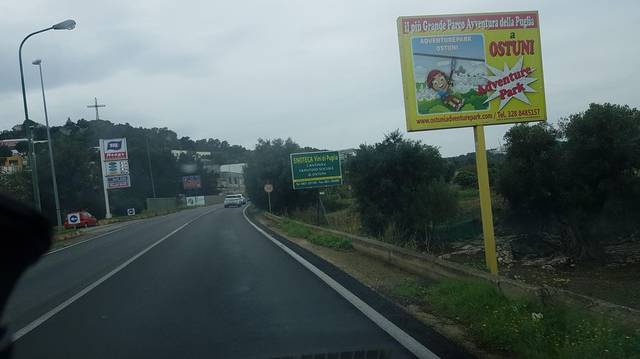
Region: Italy
Coordinates: 40.734, 17.571